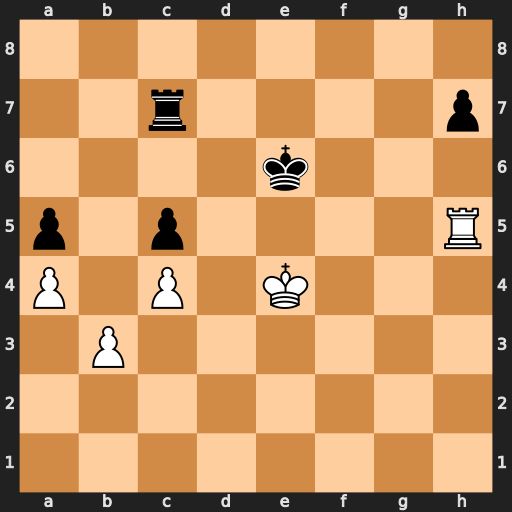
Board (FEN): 8/2r4p/4k3/p1p4R/P1P1K3/1P6/8/8
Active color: w
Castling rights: -
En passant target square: -
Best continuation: Rh6+ Ke7 Rxh7+